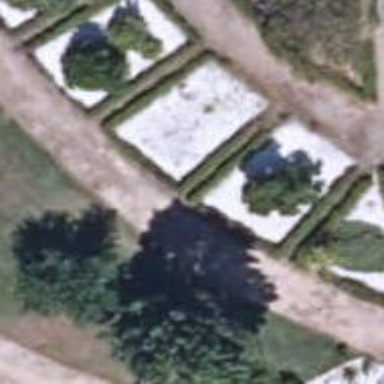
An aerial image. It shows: Garden surrounded by hedge.